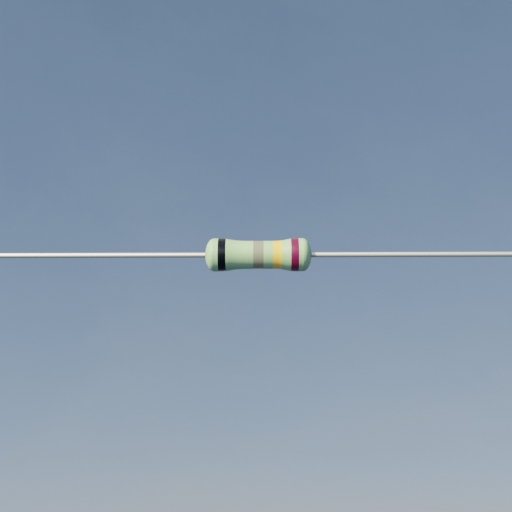
Resistor colour bands (in order): black, gray, gold, brown